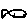
Label: fish